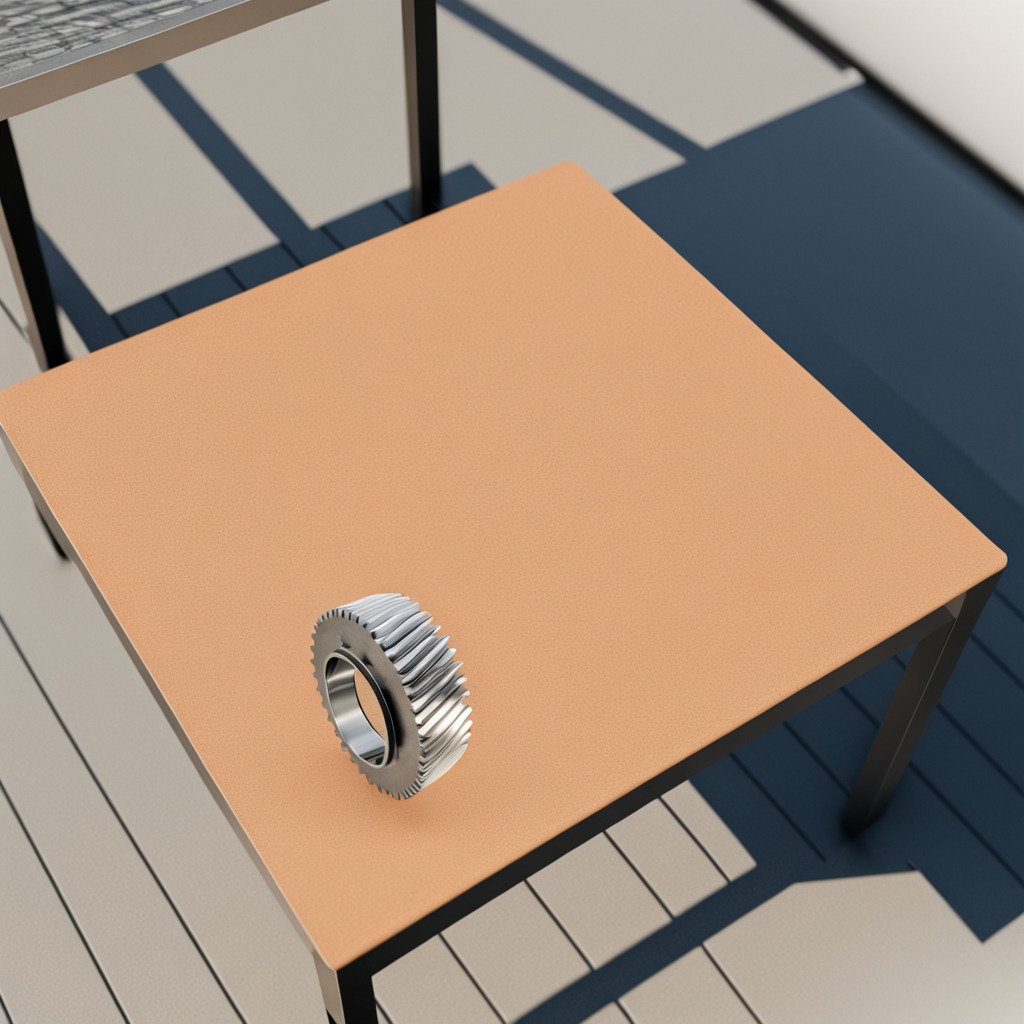
A steel gear with teeth is lying on the utility table.